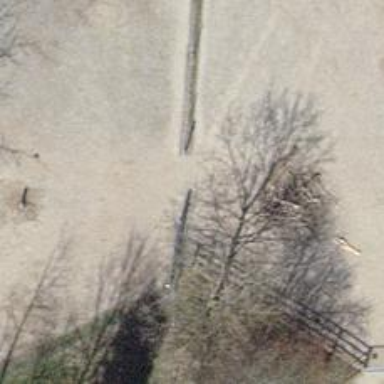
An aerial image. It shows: Gate.